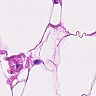
Metastatic tissue present: no